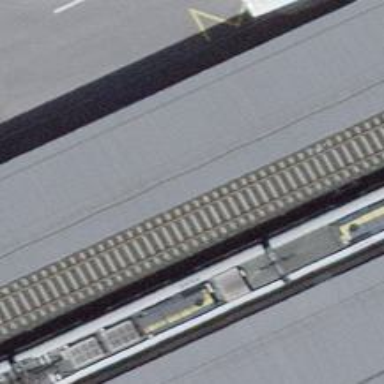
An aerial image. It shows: Public transport stop position along the railway.